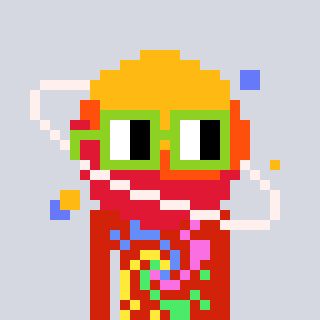
a pixel art character with square light green glasses, a saturn-shaped head and a red-colored body on a cool background